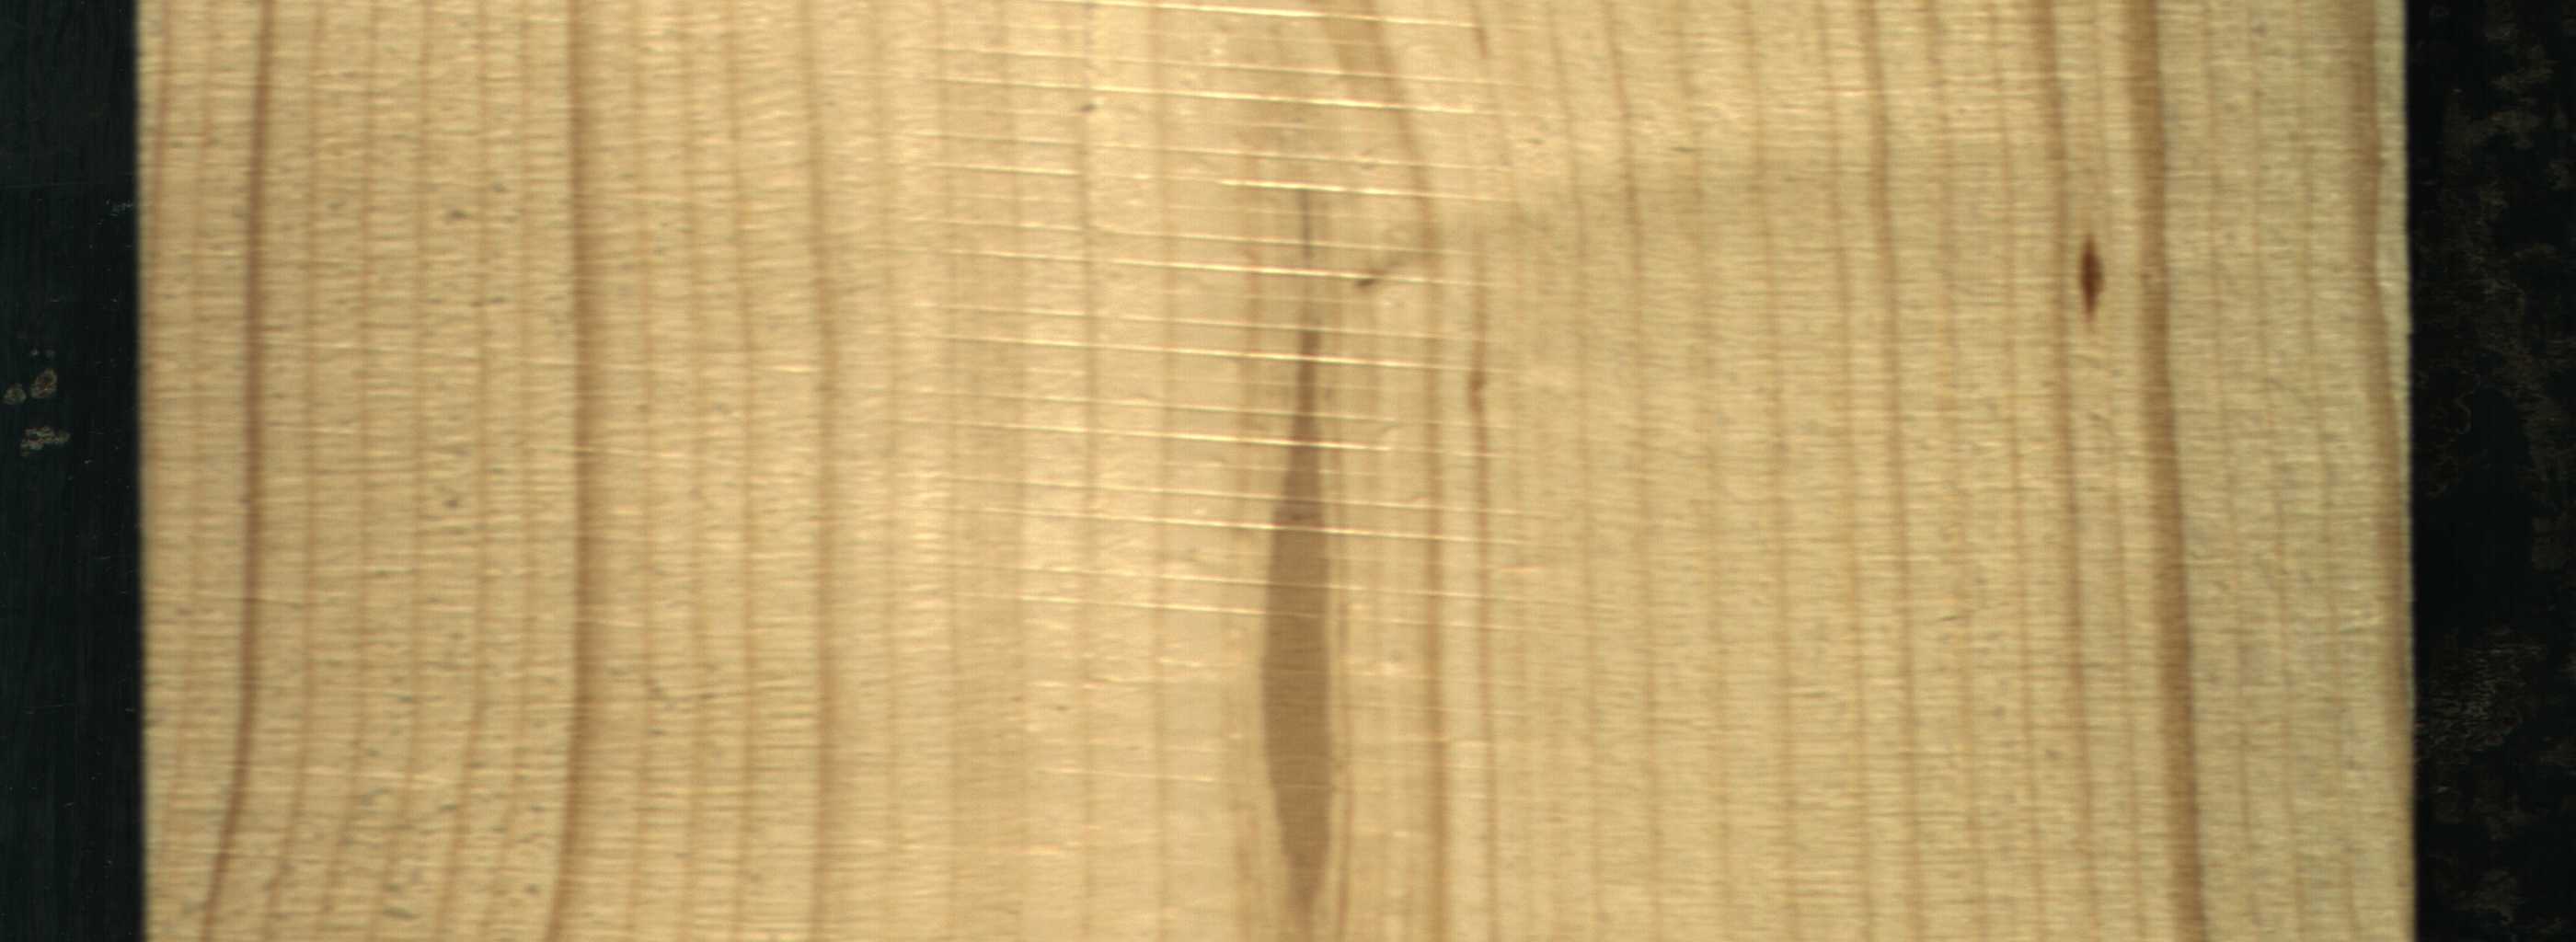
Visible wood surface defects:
Marrow
resin